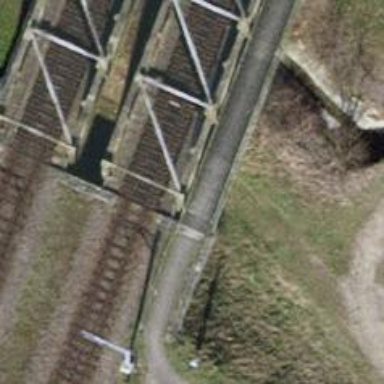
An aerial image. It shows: Path on bridge.